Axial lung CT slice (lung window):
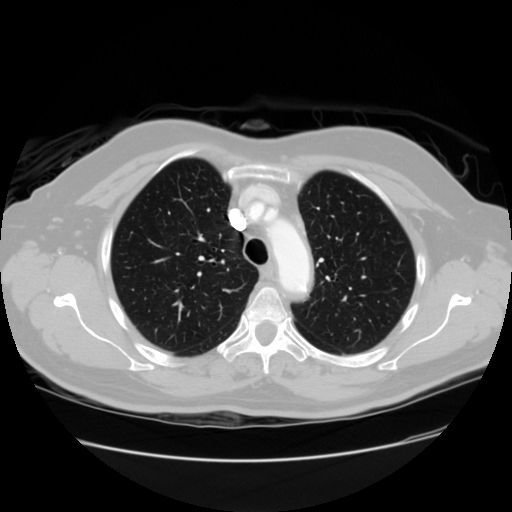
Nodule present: no